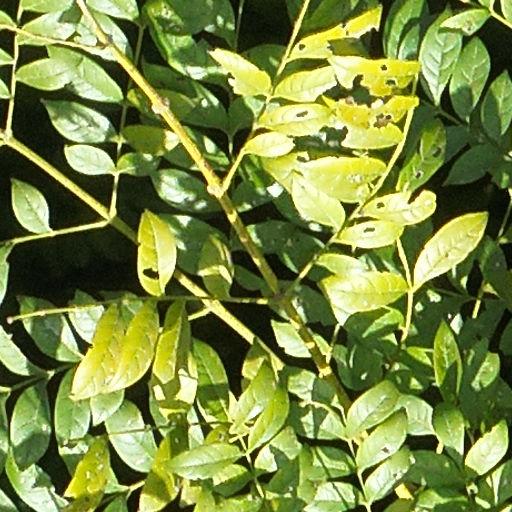
Species: Jacaranda copaia
GBIF accepted scientific name: Jacaranda copaia
Crown area (m\u00b2): 263.189